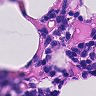
Metastatic tissue present: no